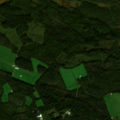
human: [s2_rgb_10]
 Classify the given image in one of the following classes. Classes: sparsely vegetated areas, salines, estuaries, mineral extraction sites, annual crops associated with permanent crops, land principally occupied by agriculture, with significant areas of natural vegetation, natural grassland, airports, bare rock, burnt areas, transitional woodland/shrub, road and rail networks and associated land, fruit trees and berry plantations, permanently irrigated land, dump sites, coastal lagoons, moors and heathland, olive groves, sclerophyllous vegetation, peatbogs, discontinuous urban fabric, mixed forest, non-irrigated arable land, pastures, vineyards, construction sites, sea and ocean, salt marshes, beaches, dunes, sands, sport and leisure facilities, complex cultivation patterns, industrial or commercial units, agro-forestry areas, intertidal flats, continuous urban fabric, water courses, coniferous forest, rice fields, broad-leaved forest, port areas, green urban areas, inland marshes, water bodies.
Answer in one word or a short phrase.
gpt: coniferous forest, mixed forest, transitional woodland/shrub, peatbogs